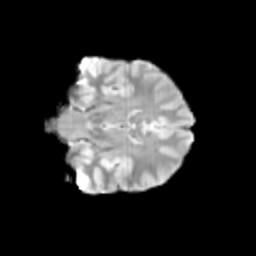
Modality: T2w
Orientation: coronal
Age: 11
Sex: male
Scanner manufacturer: siemens
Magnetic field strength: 3 T
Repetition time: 3.8 s
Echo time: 0.07 s